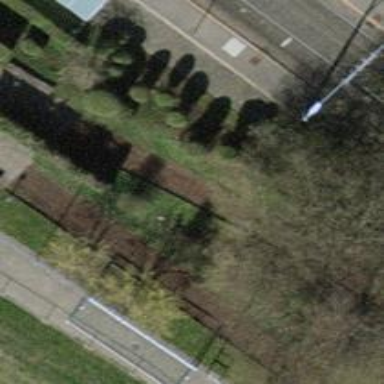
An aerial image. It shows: Footway with surface made of woodchips.